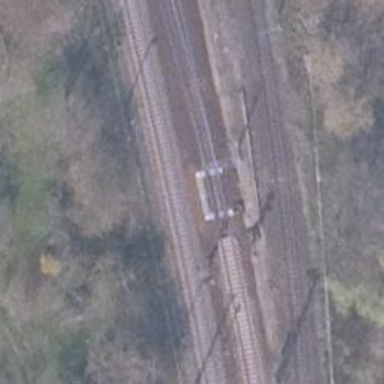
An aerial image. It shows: Railway switch with the turnout on the left side.